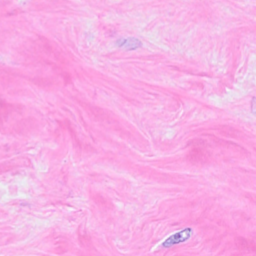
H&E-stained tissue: Breast